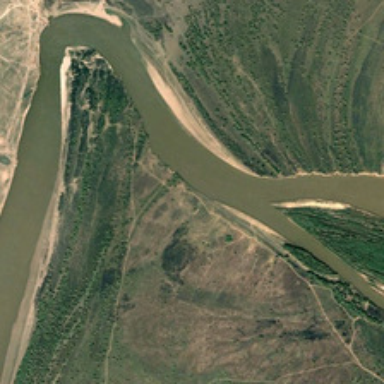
Many green plants are in two sides of a river .